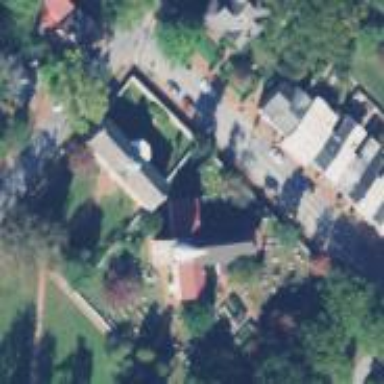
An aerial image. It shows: Graveyard.